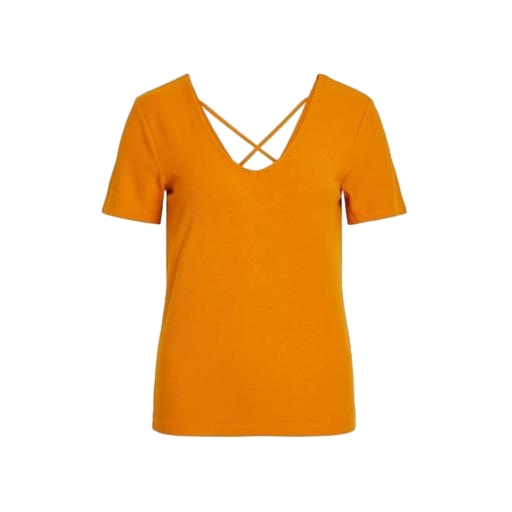
short-sleeve top only macy, orange short-sleeve v-neck tee, yellow jersey tee, white background